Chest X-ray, PA view. Patient: 44 years old, sex M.
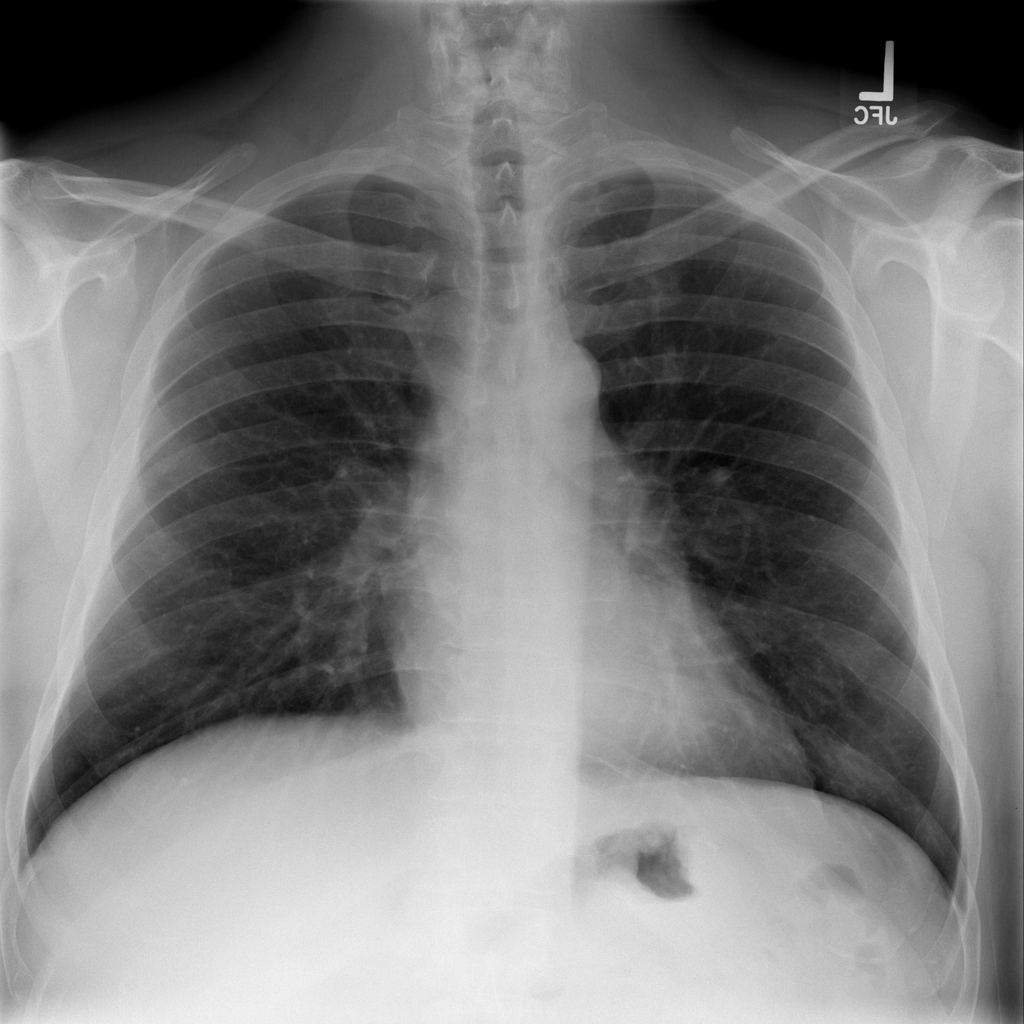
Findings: No Finding